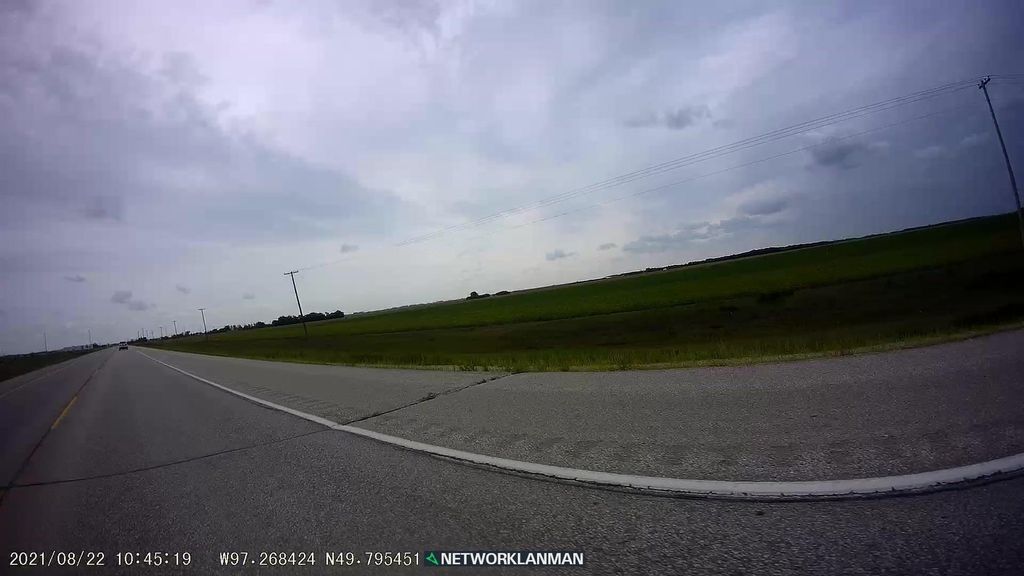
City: winnipeg